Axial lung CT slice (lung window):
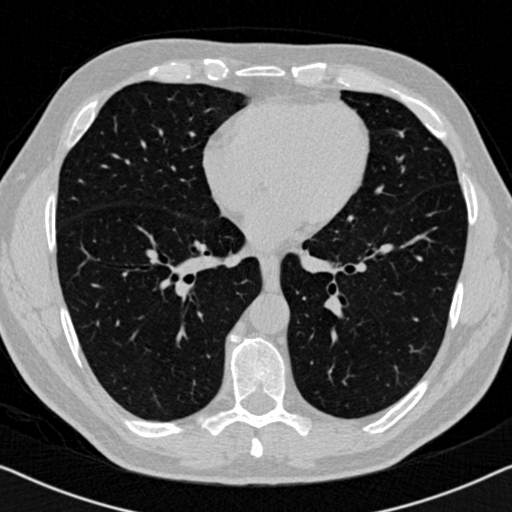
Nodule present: no